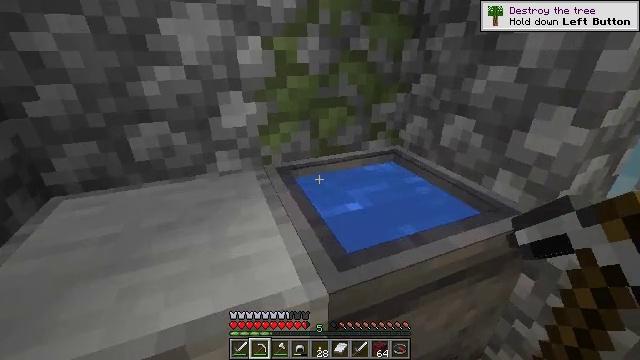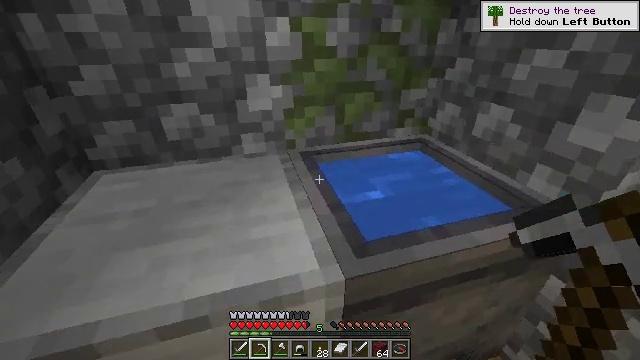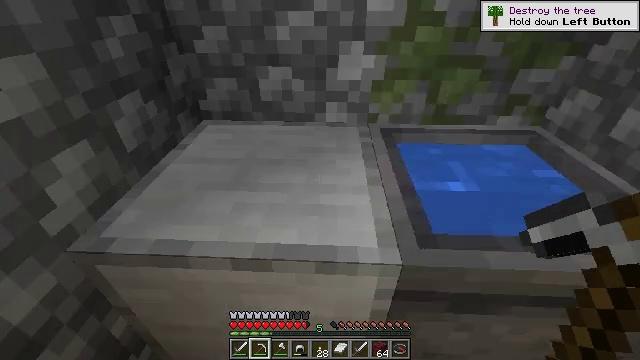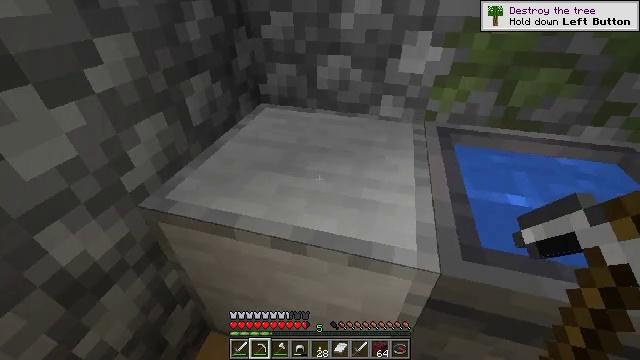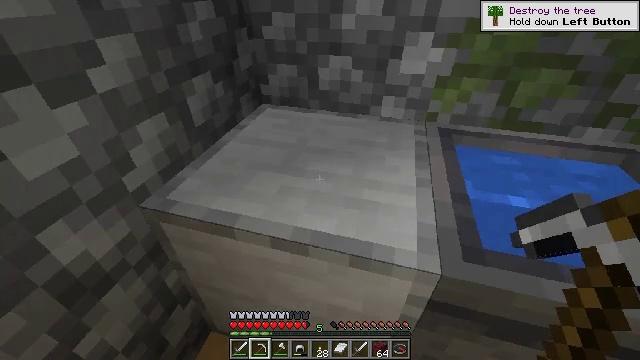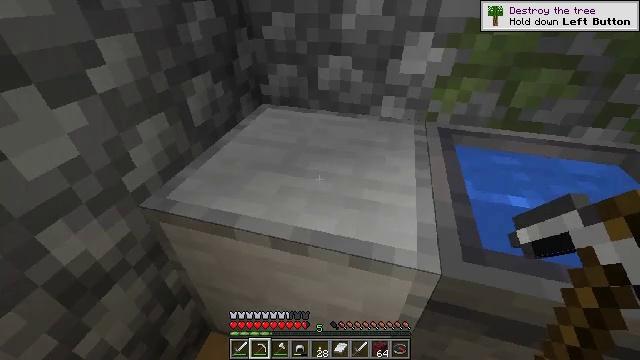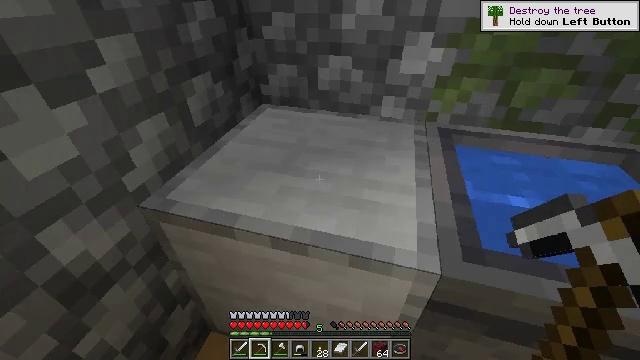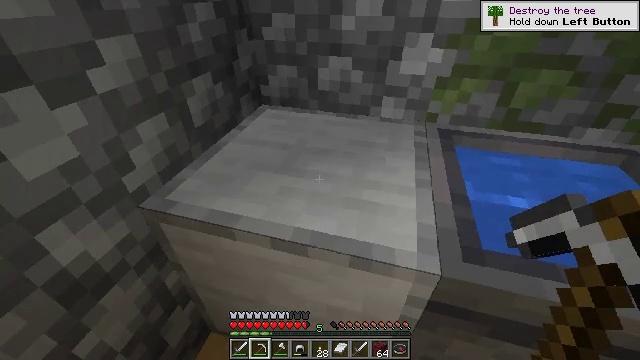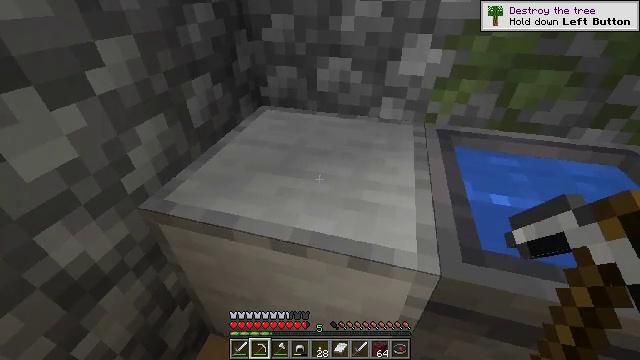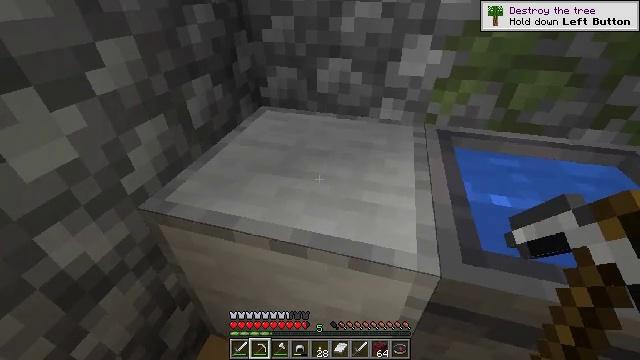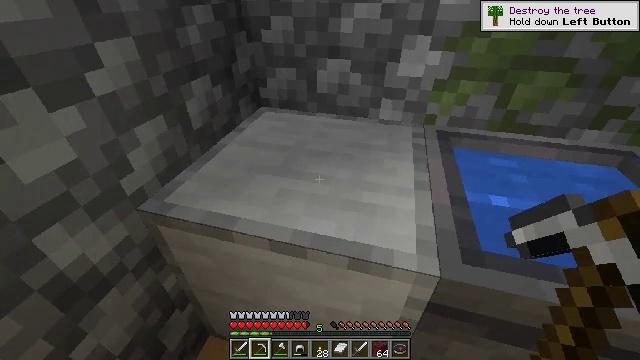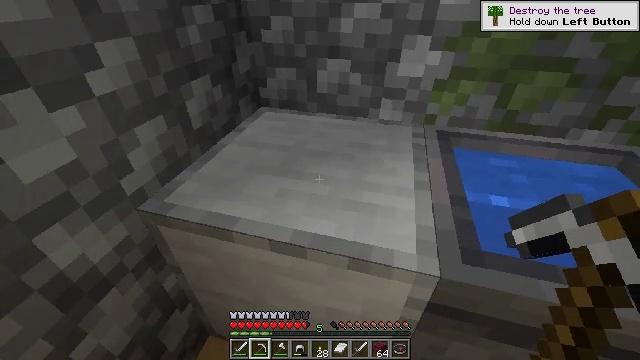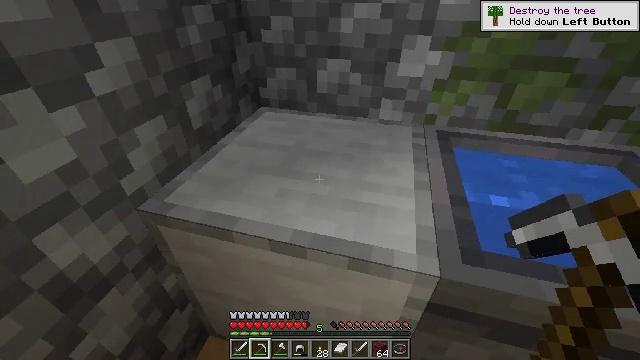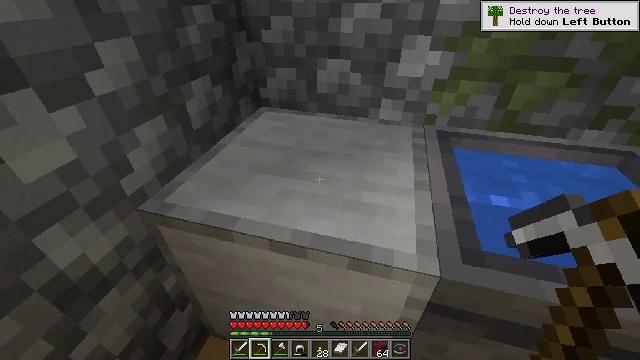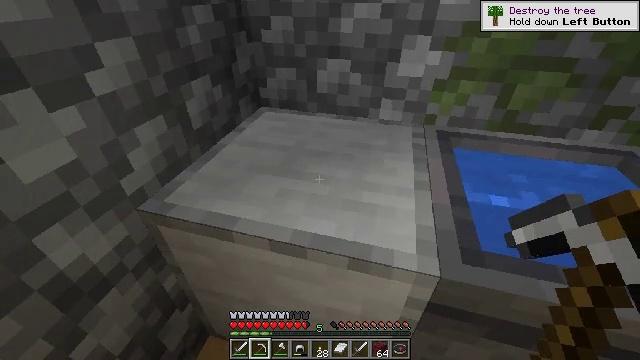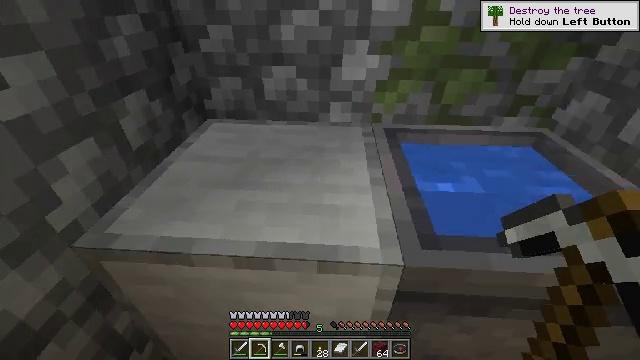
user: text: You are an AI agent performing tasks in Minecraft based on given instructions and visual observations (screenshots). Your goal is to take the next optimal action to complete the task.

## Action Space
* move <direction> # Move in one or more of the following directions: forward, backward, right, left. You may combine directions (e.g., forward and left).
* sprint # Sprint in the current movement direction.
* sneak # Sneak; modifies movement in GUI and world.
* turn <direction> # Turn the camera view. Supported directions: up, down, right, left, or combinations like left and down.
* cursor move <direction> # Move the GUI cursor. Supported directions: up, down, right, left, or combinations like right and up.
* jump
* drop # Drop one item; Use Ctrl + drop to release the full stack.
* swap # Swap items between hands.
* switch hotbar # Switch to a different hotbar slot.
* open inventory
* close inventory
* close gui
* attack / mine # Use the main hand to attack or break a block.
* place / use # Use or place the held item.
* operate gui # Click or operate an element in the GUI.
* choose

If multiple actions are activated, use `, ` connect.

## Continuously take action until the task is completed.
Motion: motion action
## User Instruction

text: Break the smooth stone to collect it.
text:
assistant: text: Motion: turn left and down
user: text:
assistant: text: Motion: turn left and down
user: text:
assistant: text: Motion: turn left and down
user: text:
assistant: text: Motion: use / place
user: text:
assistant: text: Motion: use / place
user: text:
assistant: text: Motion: use / place
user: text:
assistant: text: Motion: use / place
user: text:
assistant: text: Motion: use / place
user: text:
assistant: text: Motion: no_op
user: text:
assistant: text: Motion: no_op
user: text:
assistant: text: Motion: no_op
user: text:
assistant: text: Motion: no_op
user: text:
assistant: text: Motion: no_op
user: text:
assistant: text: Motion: no_op
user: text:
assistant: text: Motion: turn right and up
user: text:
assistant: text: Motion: turn right
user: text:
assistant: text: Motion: turn right and down
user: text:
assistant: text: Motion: turn right and down
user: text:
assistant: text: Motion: turn right
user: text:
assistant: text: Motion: no_op
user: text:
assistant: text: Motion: turn right
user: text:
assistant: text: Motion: turn right and up
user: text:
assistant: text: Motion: turn right and up
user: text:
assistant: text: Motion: turn up
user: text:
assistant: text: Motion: turn right and up
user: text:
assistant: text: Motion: turn up
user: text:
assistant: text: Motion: turn left and down
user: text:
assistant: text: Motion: turn left and down
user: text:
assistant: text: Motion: turn left and down
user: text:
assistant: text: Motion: move back, turn left and down